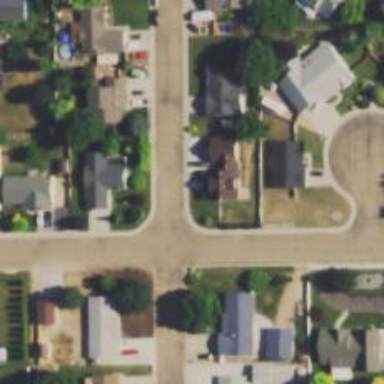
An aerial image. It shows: Residential road.